Question: I am trying to change the Home Folder Path and assign it a letter using power shell. I am currently using set-aduser in powershell to change the other parameters in AD. How do you assign it a drive Letter and also assign the Path as well?

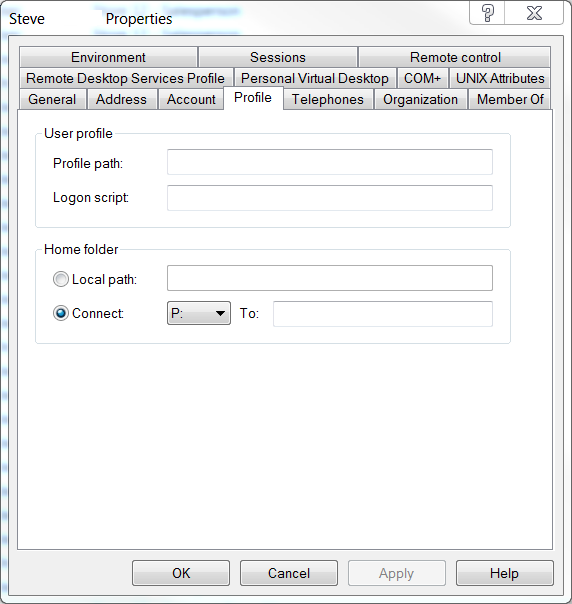
Answer: When in doubt, read the <URL>. The 'Set-ADUser' parameters you're looking for are '-HomeDirectory' and '-HomeDrive':
'''
Set-ADUser -Identity username -HomeDrive 'P:' -HomeDirectory '\\server\share\username'
'''